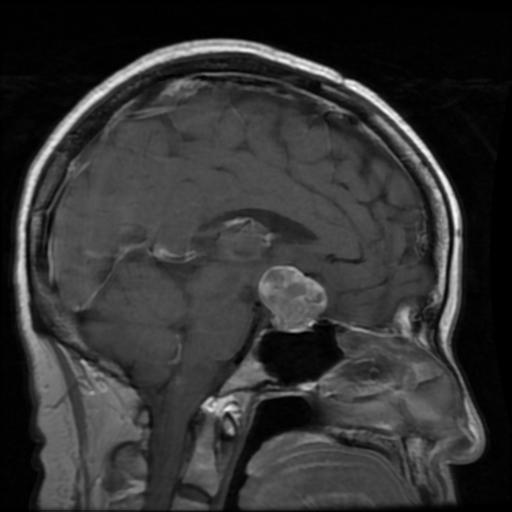
Label: pituitary